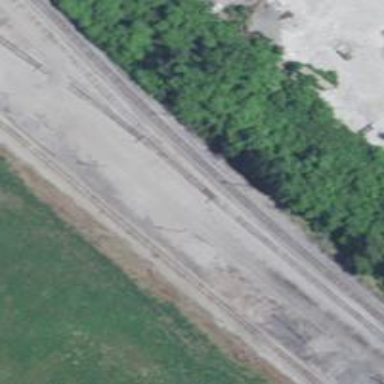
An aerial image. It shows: Railway yard in service.